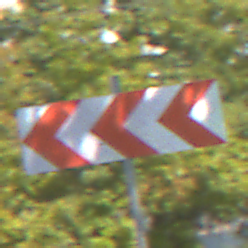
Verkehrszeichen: RichtungstafelnInKurvenGrossRechts
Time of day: Midday
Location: Outdoor (Urban)
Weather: Clear
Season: NotSpecified
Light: Natural